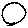
Label: circle